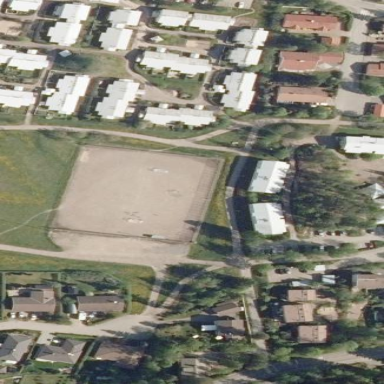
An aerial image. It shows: Gravel soccer pitch for leisure land activities.